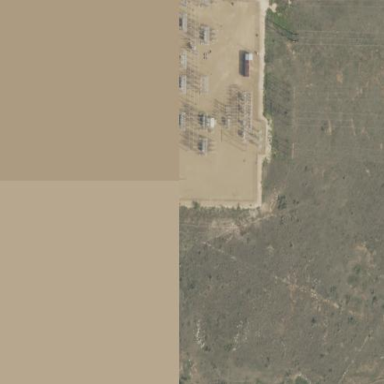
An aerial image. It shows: Power substation with transmission level designation. It is enclosed by fence.